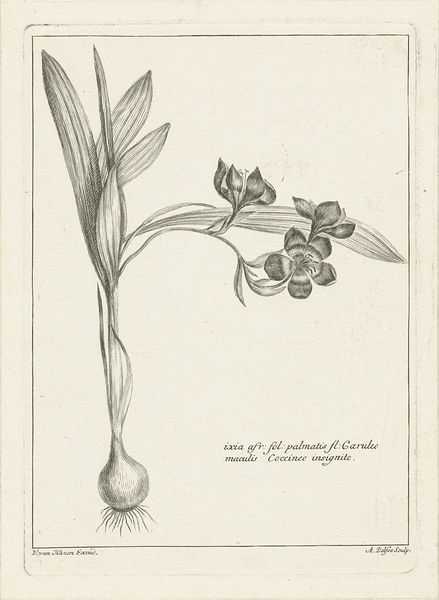
Titel: Ixia
Künstler: Abraham Delfos
Standort: Amsterdam
Institution: Rijksmuseum
Schlagwörter: white, black, gray, print, brown, palm, plant, african, flower, silver, nature, drawing, illustration, sketch, roots, writing, small, still life, leaves, signature, detail, pencil, draw, lines, book, leaf, shading, leave, tan, page, description, latin, text, onion, stem, blossom, words, foliage, root, blakc, veins, bloom, cover, scripture, card, grow, petals, label, botanical, blooming, bulb, bookplate, flowrr, ixia, black', palmatis, leav, covefr, decription